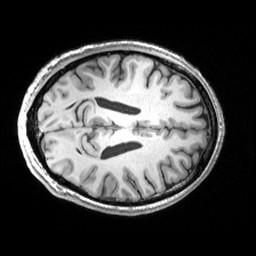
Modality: T1w
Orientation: axial
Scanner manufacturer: siemens
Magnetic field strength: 3 T
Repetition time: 2.53 s
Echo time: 0.00299 s